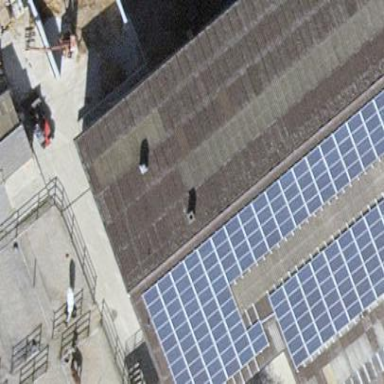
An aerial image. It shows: Solar photovoltaic panel generator producing electricity in small installation.